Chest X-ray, AP view. Patient: 31 years old, sex F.
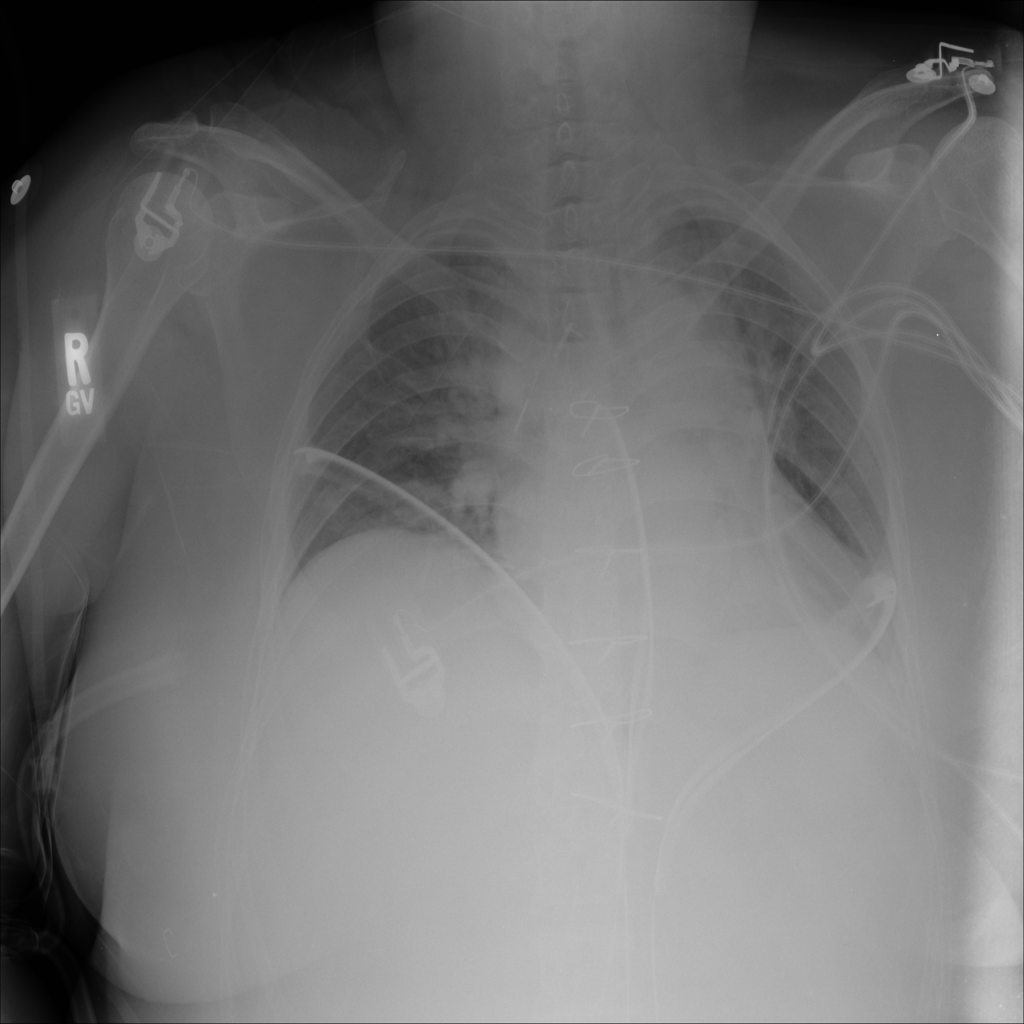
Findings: No Finding